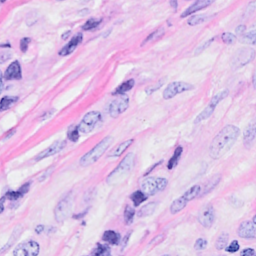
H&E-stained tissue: Breast